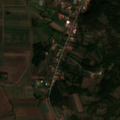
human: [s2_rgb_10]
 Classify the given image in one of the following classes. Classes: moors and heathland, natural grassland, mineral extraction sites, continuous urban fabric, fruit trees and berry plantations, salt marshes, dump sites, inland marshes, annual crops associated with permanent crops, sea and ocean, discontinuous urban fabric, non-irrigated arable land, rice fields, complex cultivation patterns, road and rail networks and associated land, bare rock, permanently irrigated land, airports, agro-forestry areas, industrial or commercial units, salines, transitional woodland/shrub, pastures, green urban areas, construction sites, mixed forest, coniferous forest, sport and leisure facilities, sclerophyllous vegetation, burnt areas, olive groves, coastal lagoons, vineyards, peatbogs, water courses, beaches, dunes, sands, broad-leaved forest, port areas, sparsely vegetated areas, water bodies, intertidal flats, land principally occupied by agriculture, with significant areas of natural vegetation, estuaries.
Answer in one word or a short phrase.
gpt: discontinuous urban fabric, non-irrigated arable land, complex cultivation patterns, land principally occupied by agriculture, with significant areas of natural vegetation, broad-leaved forest